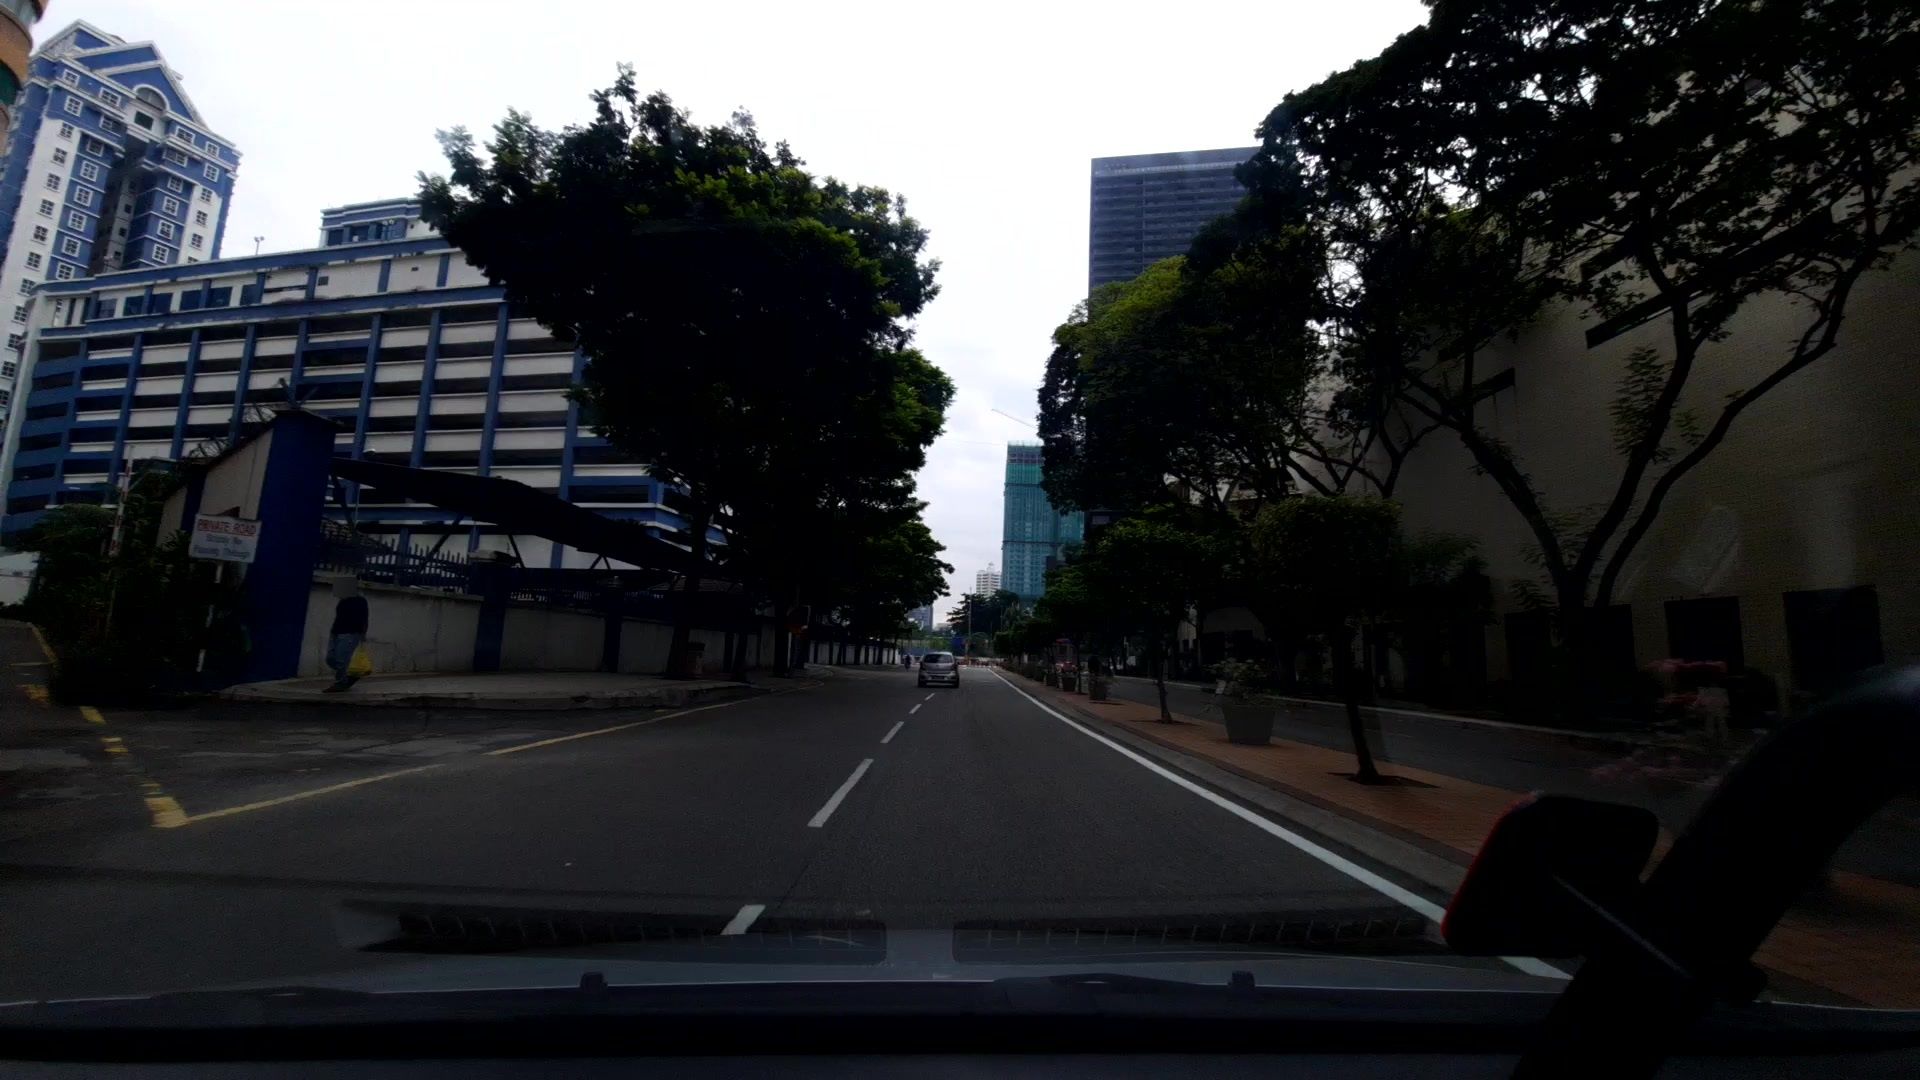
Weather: cloudy
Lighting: day
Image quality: good
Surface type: driving surface
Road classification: tertiary
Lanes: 2
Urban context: urban centre
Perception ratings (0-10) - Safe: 6.15, Lively: 9.14, Beautiful: 8.26, Boring: 1.15, Depressing: 2.79, Wealthy: 8.94